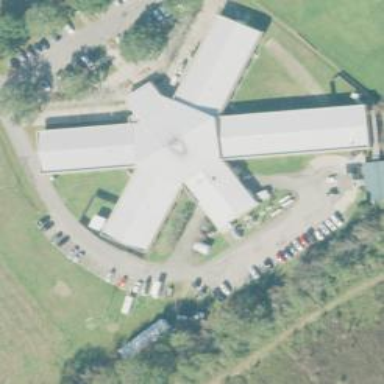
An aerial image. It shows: Healthcare facility identified as hospital.